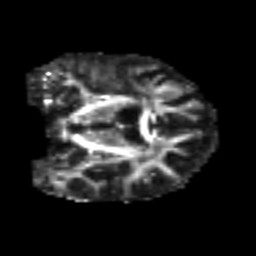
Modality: FA
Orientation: coronal
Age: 65
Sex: female
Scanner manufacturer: siemens
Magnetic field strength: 3 T
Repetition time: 4.999 s
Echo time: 0.07946 s